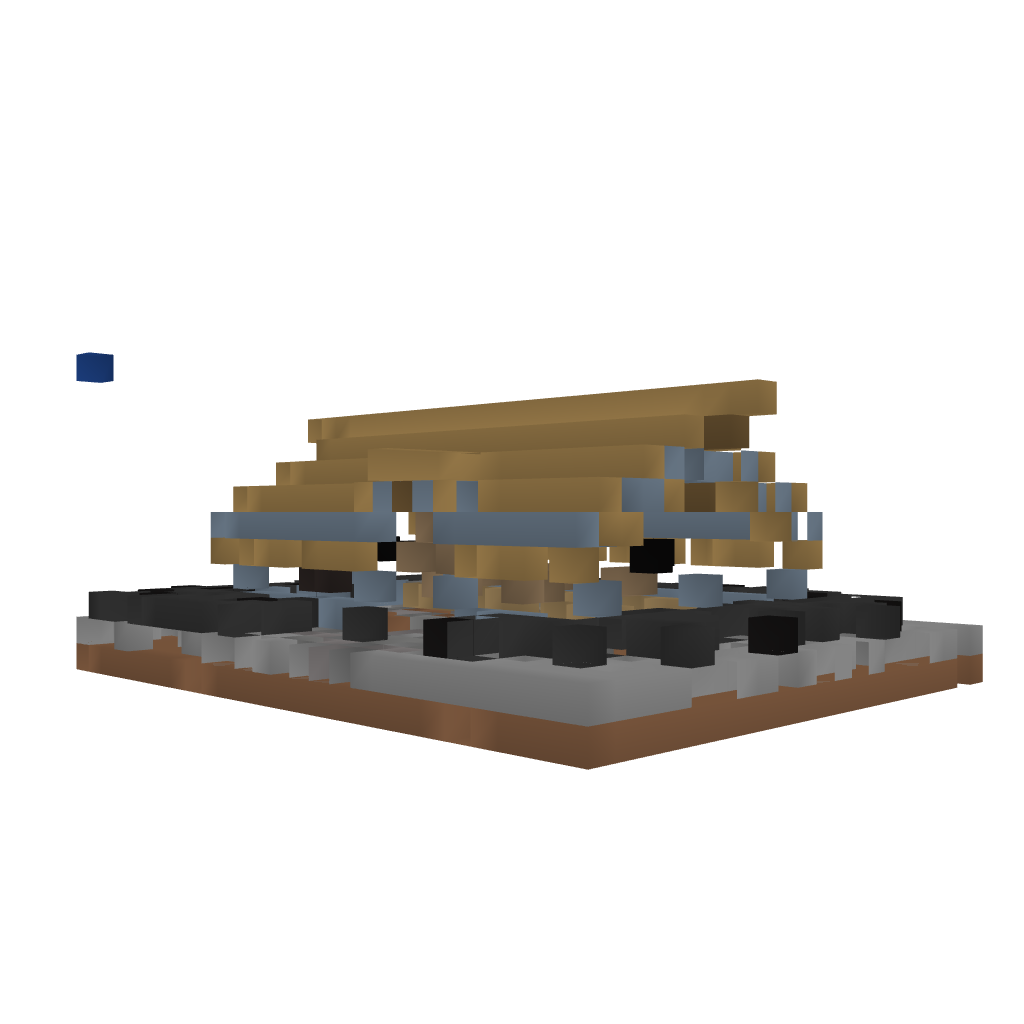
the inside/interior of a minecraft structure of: Small Medieval Barn